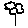
Label: flower